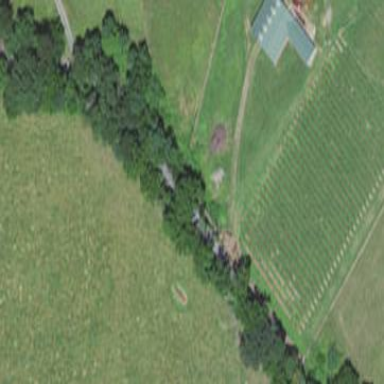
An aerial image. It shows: Vineyard where grapes are grown.